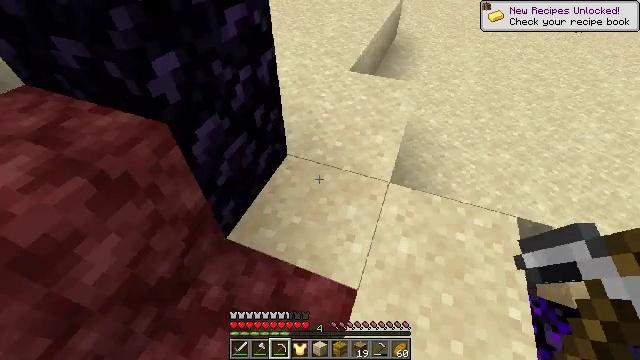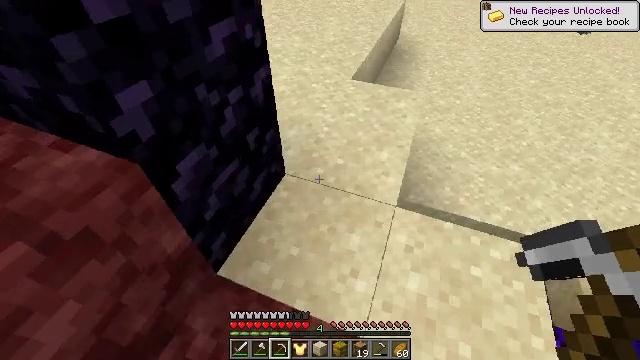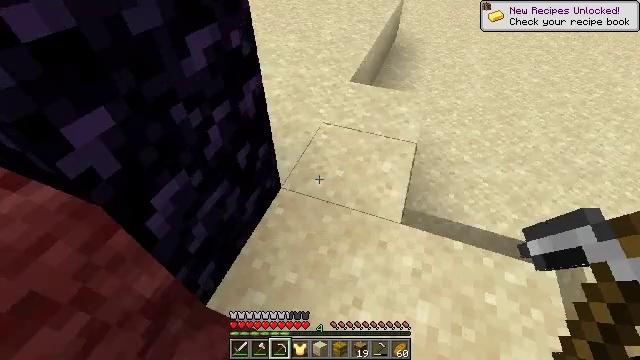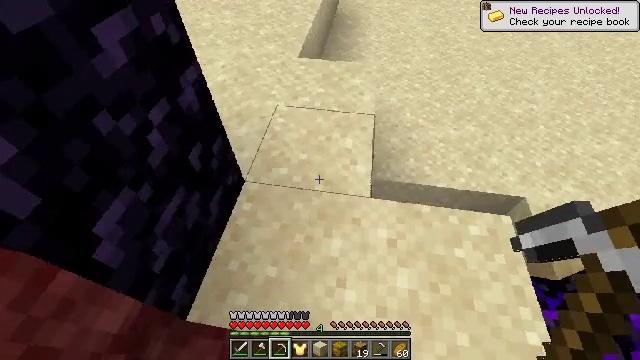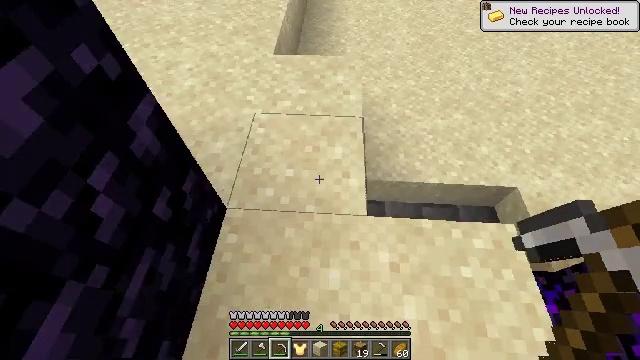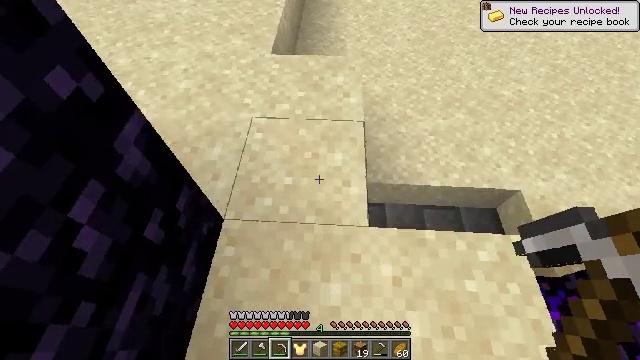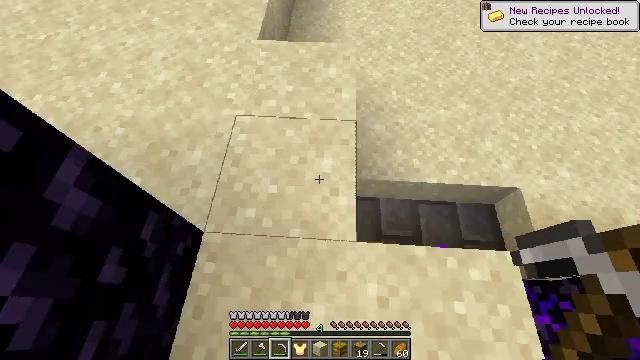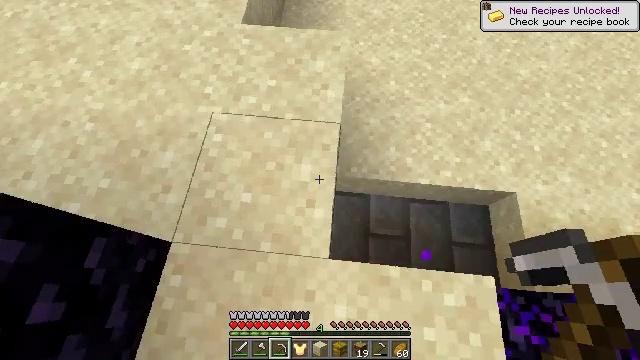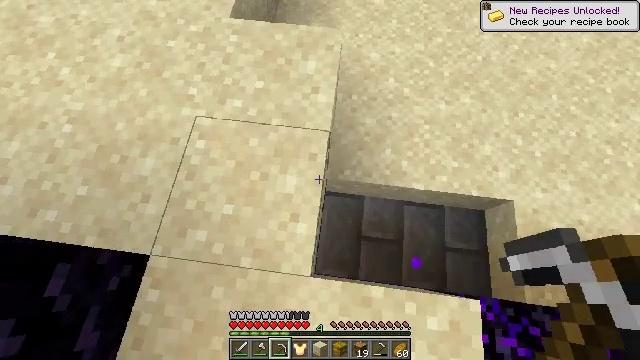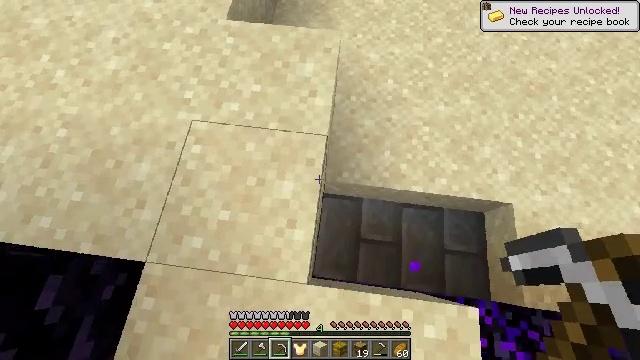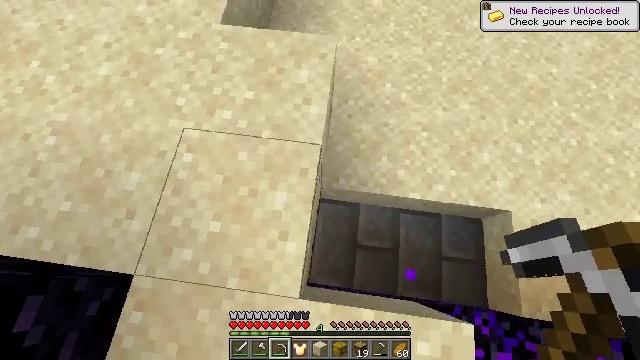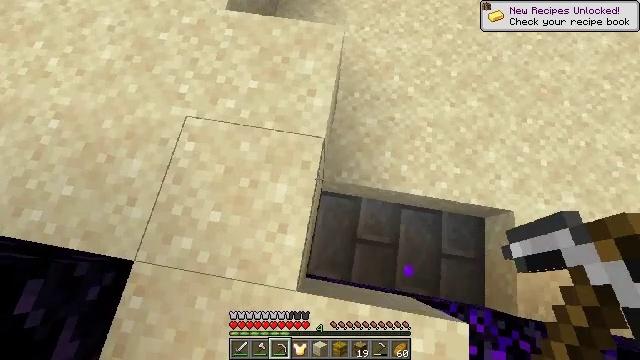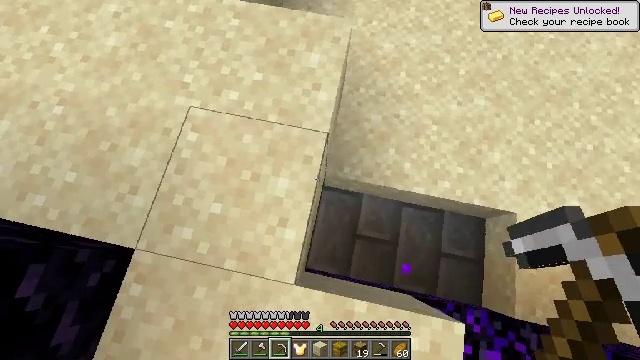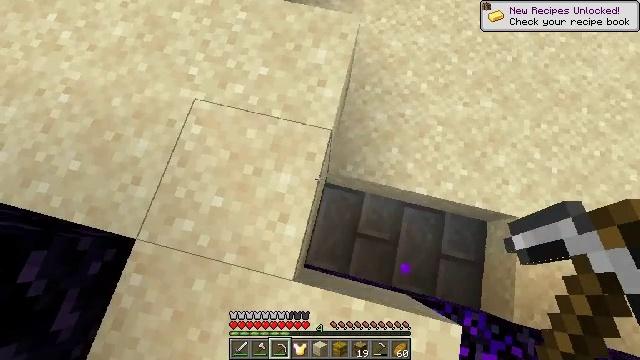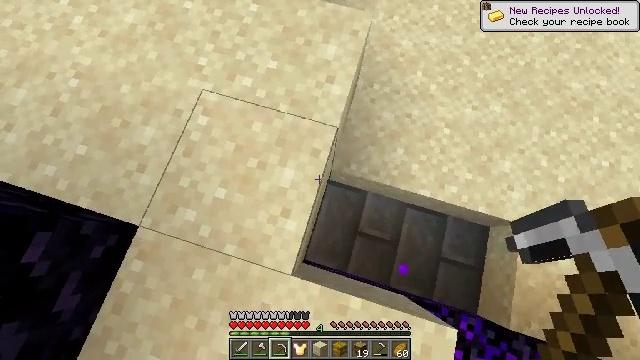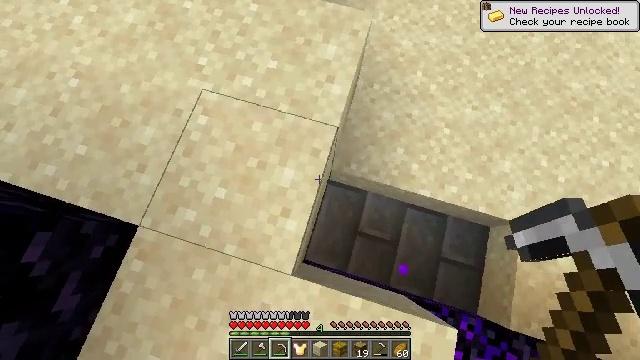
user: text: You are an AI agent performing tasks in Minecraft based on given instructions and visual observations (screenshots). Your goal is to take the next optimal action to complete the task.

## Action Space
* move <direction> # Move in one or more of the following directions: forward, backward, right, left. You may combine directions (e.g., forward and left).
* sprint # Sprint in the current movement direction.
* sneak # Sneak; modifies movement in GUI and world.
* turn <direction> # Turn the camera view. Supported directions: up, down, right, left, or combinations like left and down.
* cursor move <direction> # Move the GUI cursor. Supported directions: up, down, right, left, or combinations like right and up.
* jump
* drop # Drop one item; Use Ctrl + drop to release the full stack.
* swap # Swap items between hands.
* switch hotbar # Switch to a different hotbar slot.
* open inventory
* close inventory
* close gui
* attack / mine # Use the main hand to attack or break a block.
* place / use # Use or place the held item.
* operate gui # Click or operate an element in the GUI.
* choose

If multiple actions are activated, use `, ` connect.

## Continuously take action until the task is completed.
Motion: motion action
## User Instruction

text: Mine sand by the water.
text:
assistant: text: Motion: move forward
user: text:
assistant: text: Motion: move forward
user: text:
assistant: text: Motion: move forward, turn right and down
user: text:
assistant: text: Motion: move forward, turn right and down
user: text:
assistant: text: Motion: move forward and move right, turn down
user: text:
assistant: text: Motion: move forward and move right, turn down
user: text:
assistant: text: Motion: move forward and move right, turn left and down
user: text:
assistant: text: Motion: move forward, turn left and down
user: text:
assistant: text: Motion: no_op
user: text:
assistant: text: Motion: no_op
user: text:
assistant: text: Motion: turn left and down
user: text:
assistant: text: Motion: turn left and down
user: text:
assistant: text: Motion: turn left
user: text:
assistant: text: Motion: turn left
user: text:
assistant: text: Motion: no_op
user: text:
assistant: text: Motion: no_op
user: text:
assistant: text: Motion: move right, turn left
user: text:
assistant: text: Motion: move right, turn left and up
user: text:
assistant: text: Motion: move right, turn left and up
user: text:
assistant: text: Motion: move right, turn left and up
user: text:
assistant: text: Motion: move right
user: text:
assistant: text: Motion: move right
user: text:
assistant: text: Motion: move right
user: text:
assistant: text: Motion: move right
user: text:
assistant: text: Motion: move right, turn left and up
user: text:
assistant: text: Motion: move right, turn left and up
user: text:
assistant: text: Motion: move right, turn left and up
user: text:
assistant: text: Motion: turn left and up
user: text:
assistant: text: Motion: turn left and up
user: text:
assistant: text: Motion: turn up